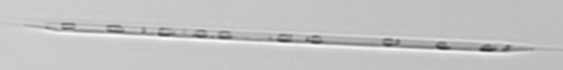
Label: Rhizosolenia